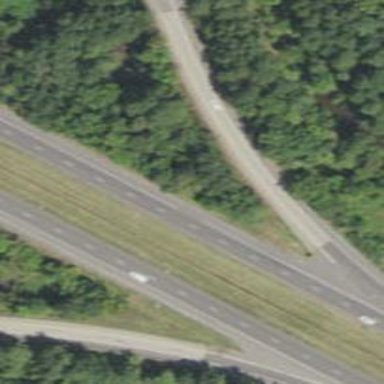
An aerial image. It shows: Motorway link.